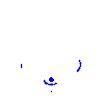
Particle: pion